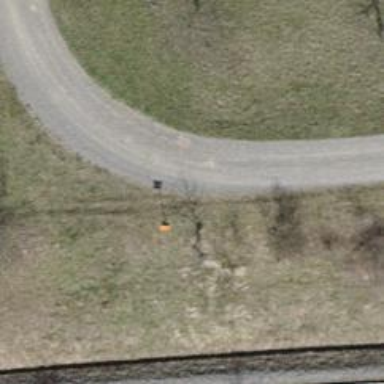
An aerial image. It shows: Aerial marker.